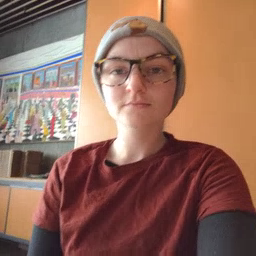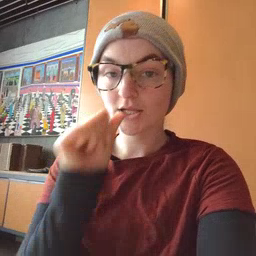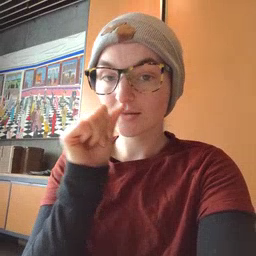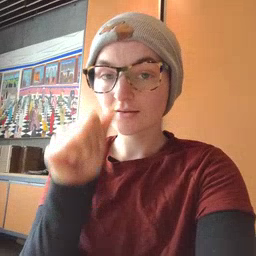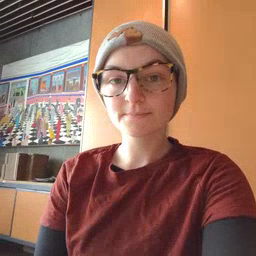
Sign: nuts